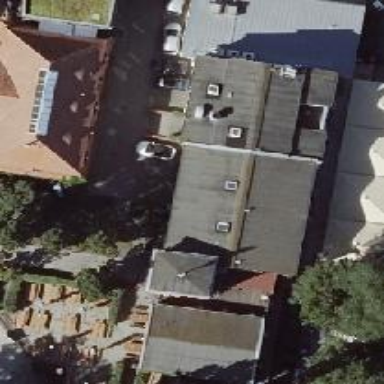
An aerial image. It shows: Restaurant.